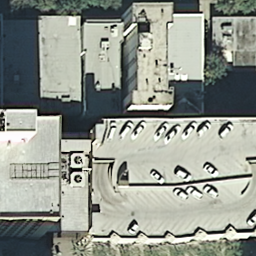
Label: buildings